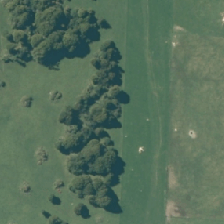
Land cover: low_producing_grassland